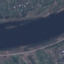
Land use / land cover: River